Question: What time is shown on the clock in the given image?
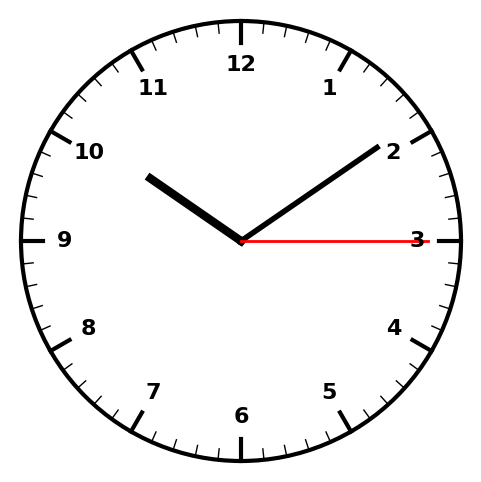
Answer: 10:09:15